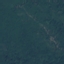
Land use / land cover: Forest